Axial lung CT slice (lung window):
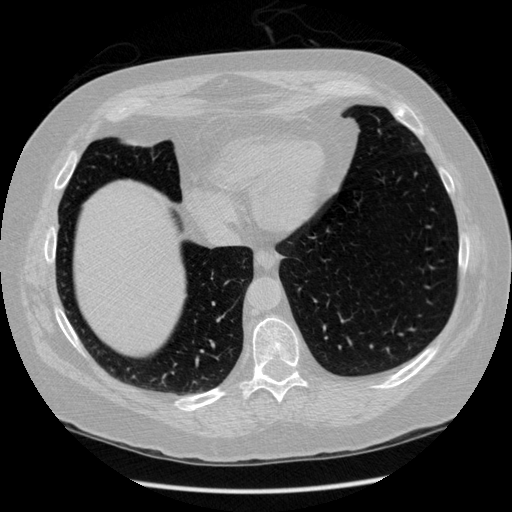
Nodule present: no